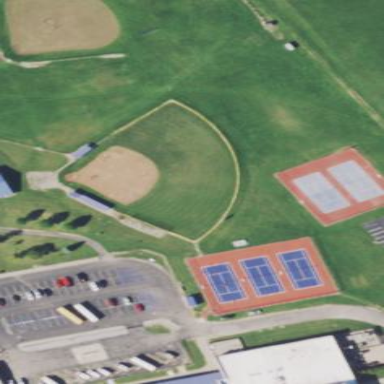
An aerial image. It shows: Baseball pitch for leisure land.